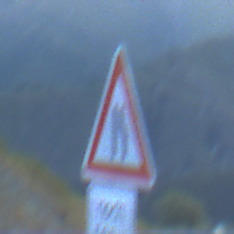
Verkehrszeichen: EinseitigVerengteFahrbahnRechts
Zusatzzeichen unten: LaengeEinerStrecke3
Umgebung: Outdoor, RoadRail
Tageszeit: SunriseSunset
Wetter: Clear
Licht: Natural
Jahreszeit: NotSpecified
Kontrast: LowContrast